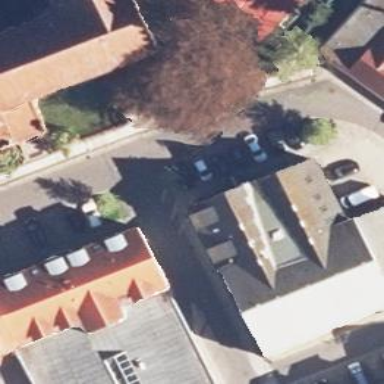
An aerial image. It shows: Pub.